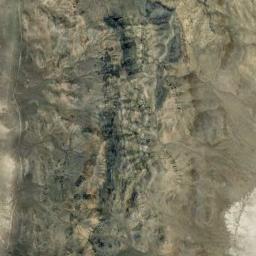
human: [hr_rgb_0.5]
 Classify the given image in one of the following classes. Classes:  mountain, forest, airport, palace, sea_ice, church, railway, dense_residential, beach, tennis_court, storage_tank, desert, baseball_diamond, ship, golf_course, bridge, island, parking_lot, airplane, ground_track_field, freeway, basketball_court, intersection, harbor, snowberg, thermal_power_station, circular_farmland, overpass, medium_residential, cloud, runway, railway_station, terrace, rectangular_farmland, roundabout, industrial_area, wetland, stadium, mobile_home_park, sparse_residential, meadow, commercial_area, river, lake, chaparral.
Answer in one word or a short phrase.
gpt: mountain